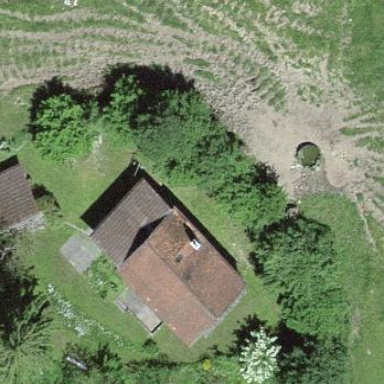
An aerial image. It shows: Shed.